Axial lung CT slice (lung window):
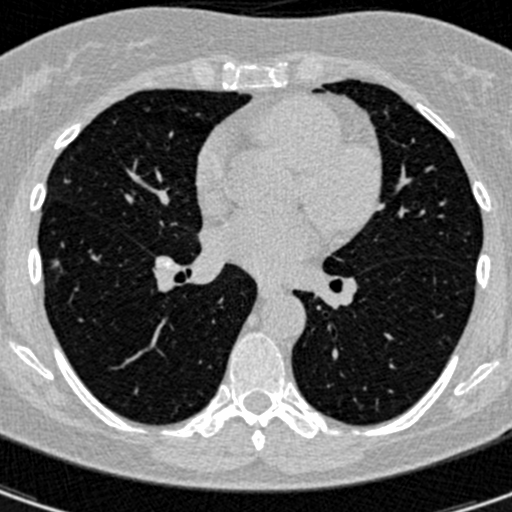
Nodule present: yes
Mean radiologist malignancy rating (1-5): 1.667